Field crop: maize
Growth stage: 2
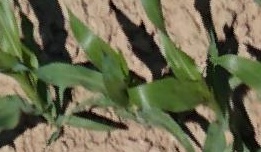
Species: maize